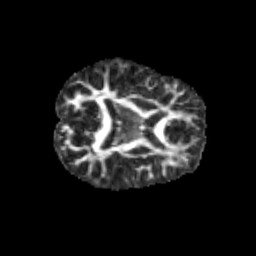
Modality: FA
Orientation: axial
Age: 10
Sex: female
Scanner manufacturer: siemens
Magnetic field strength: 3 T
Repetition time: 3.8 s
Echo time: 0.07 s